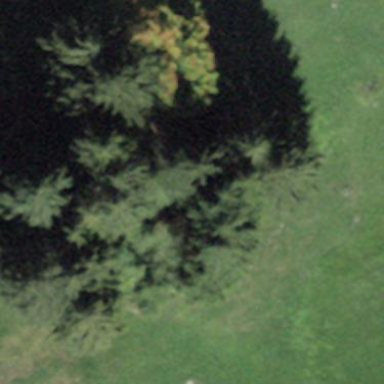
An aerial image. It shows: Forest area.